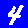
Digit: 4